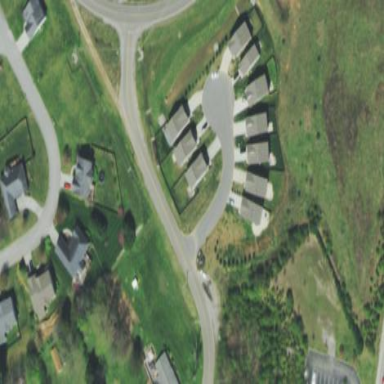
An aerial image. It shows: Residential area consisting of single-family homes.